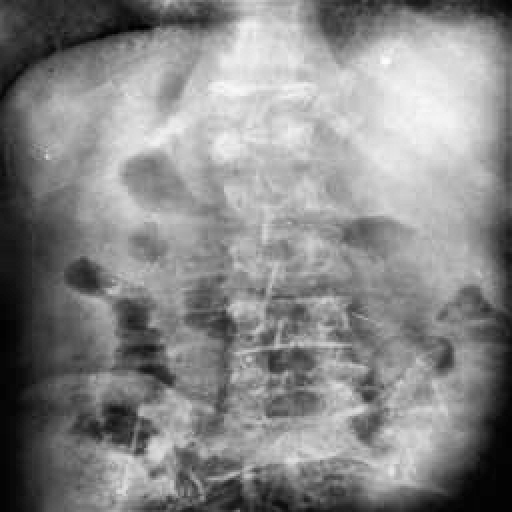
Finding: TUBERCULOSIS